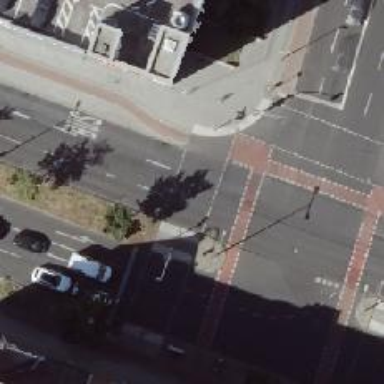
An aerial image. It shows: Footway crossing with traffic signals and island in the middle.